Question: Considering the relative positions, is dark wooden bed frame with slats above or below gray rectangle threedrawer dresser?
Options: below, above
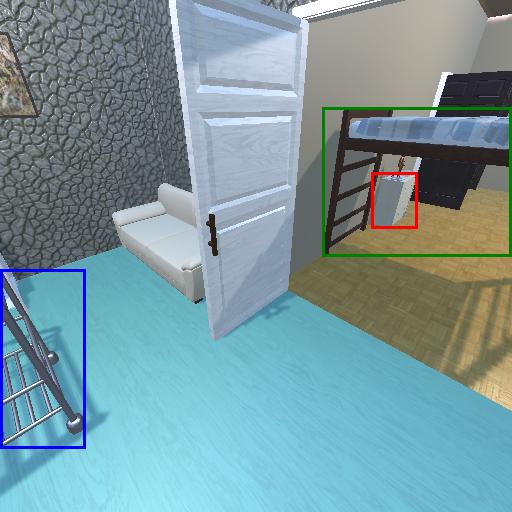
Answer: below